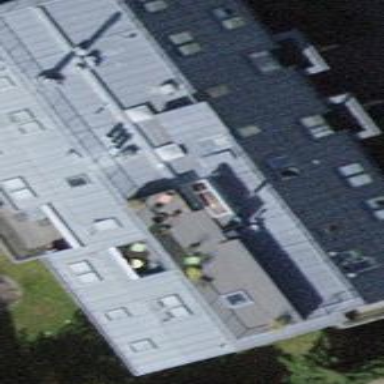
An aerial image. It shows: Office building with unique double saltbox roof shape.